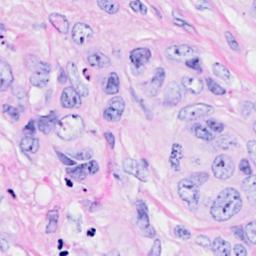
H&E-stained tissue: Breast